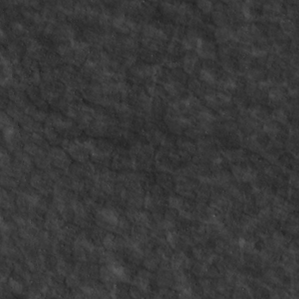
Label: non_frost